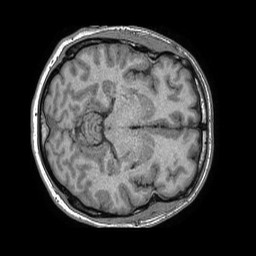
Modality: T1w
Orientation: axial
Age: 60
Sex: male
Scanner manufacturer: philips
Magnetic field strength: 1.5 T
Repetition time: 0.007472 s
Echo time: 0.003403 s